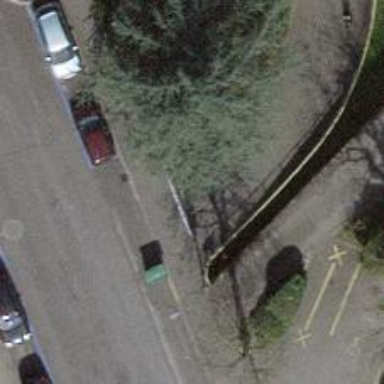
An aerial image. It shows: Lift gate barrier.